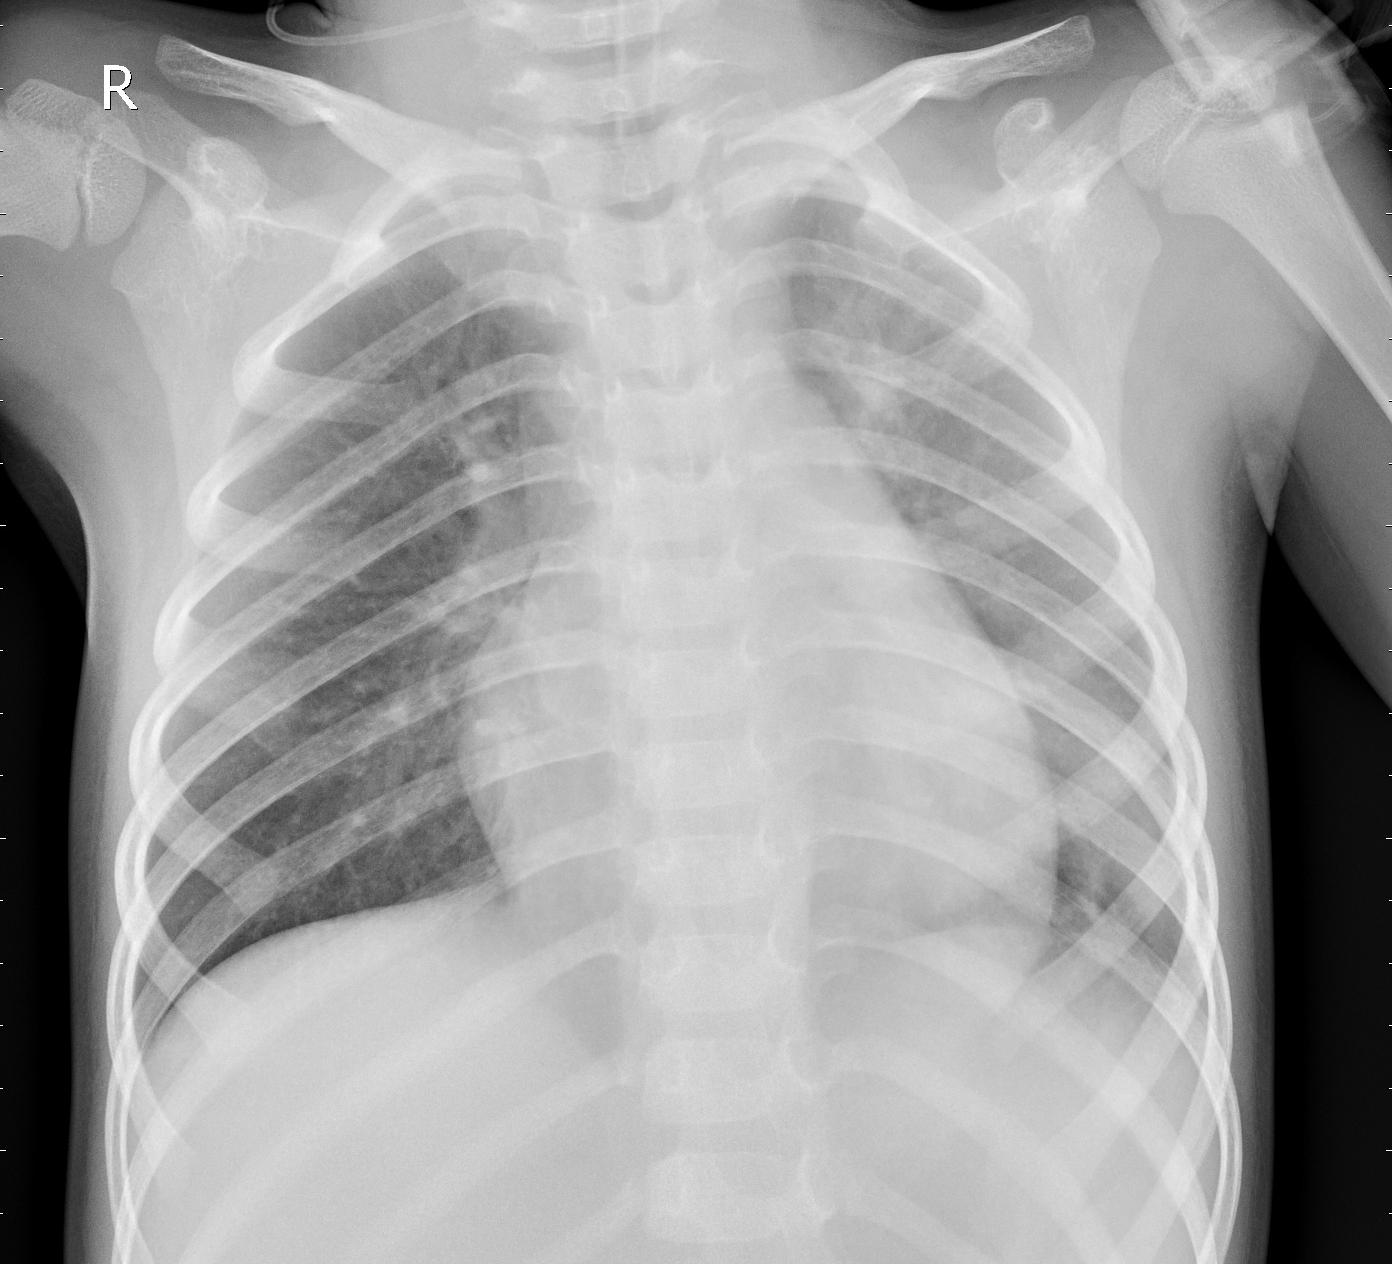
Diagnosis: PNEUMONIA